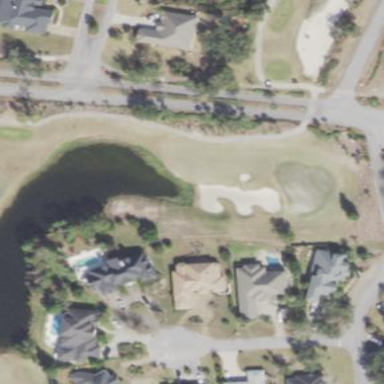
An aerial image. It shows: Grassy area designated as golf fairway.